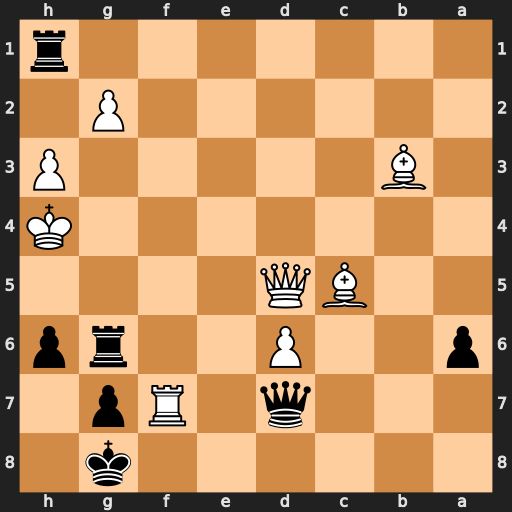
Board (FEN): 6k1/3q1Rp1/p2P2rp/2BQ4/7K/1B5P/6P1/7r
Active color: b
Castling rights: -
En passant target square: -
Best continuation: Qg4#